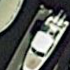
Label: Civil_yacht